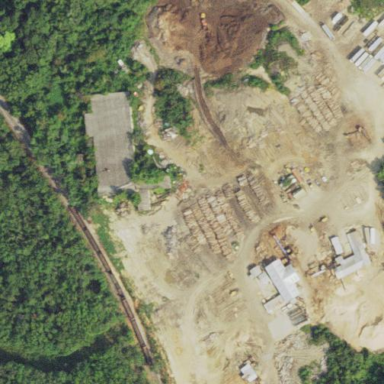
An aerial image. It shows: Industrial area designated for sawmill.